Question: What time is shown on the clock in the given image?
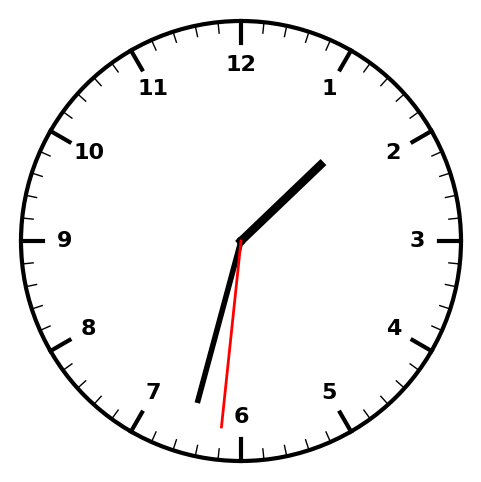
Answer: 01:32:31